Question: Is it possible to add a circle around a pie chart in highcharts?
I know I can do it with an absolute positioned div just over the size of the chart, with a negative zIndex, but it doesn't look entirely right since the graph is drawn with SVG (notice the slight offset on the attached image where I've tried that approach
Thank you!

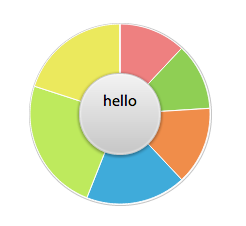
Answer: You could use a shadow with a 0 offset.
<URL>
'''
$(function () {
$('#container').highcharts({
chart: {
type: 'pie'
},
plotOptions: {
pie: {
shadow: {
color: 'black',
offsetX : 0,
offsetY: 0,
opacity: 1,
width: 3
}
}
},
series: [{
data: [
['Firefox', 44.2],
['IE7', 26.6],
['IE6', 20],
['Chrome', 3.1],
['Other', 5.4]
]
}]
});
});
'''